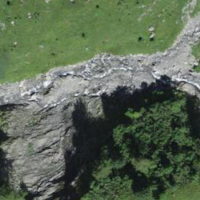
EUNIS habitat code: 23
Species observed at this site:
Gentiana cruciata